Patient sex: M
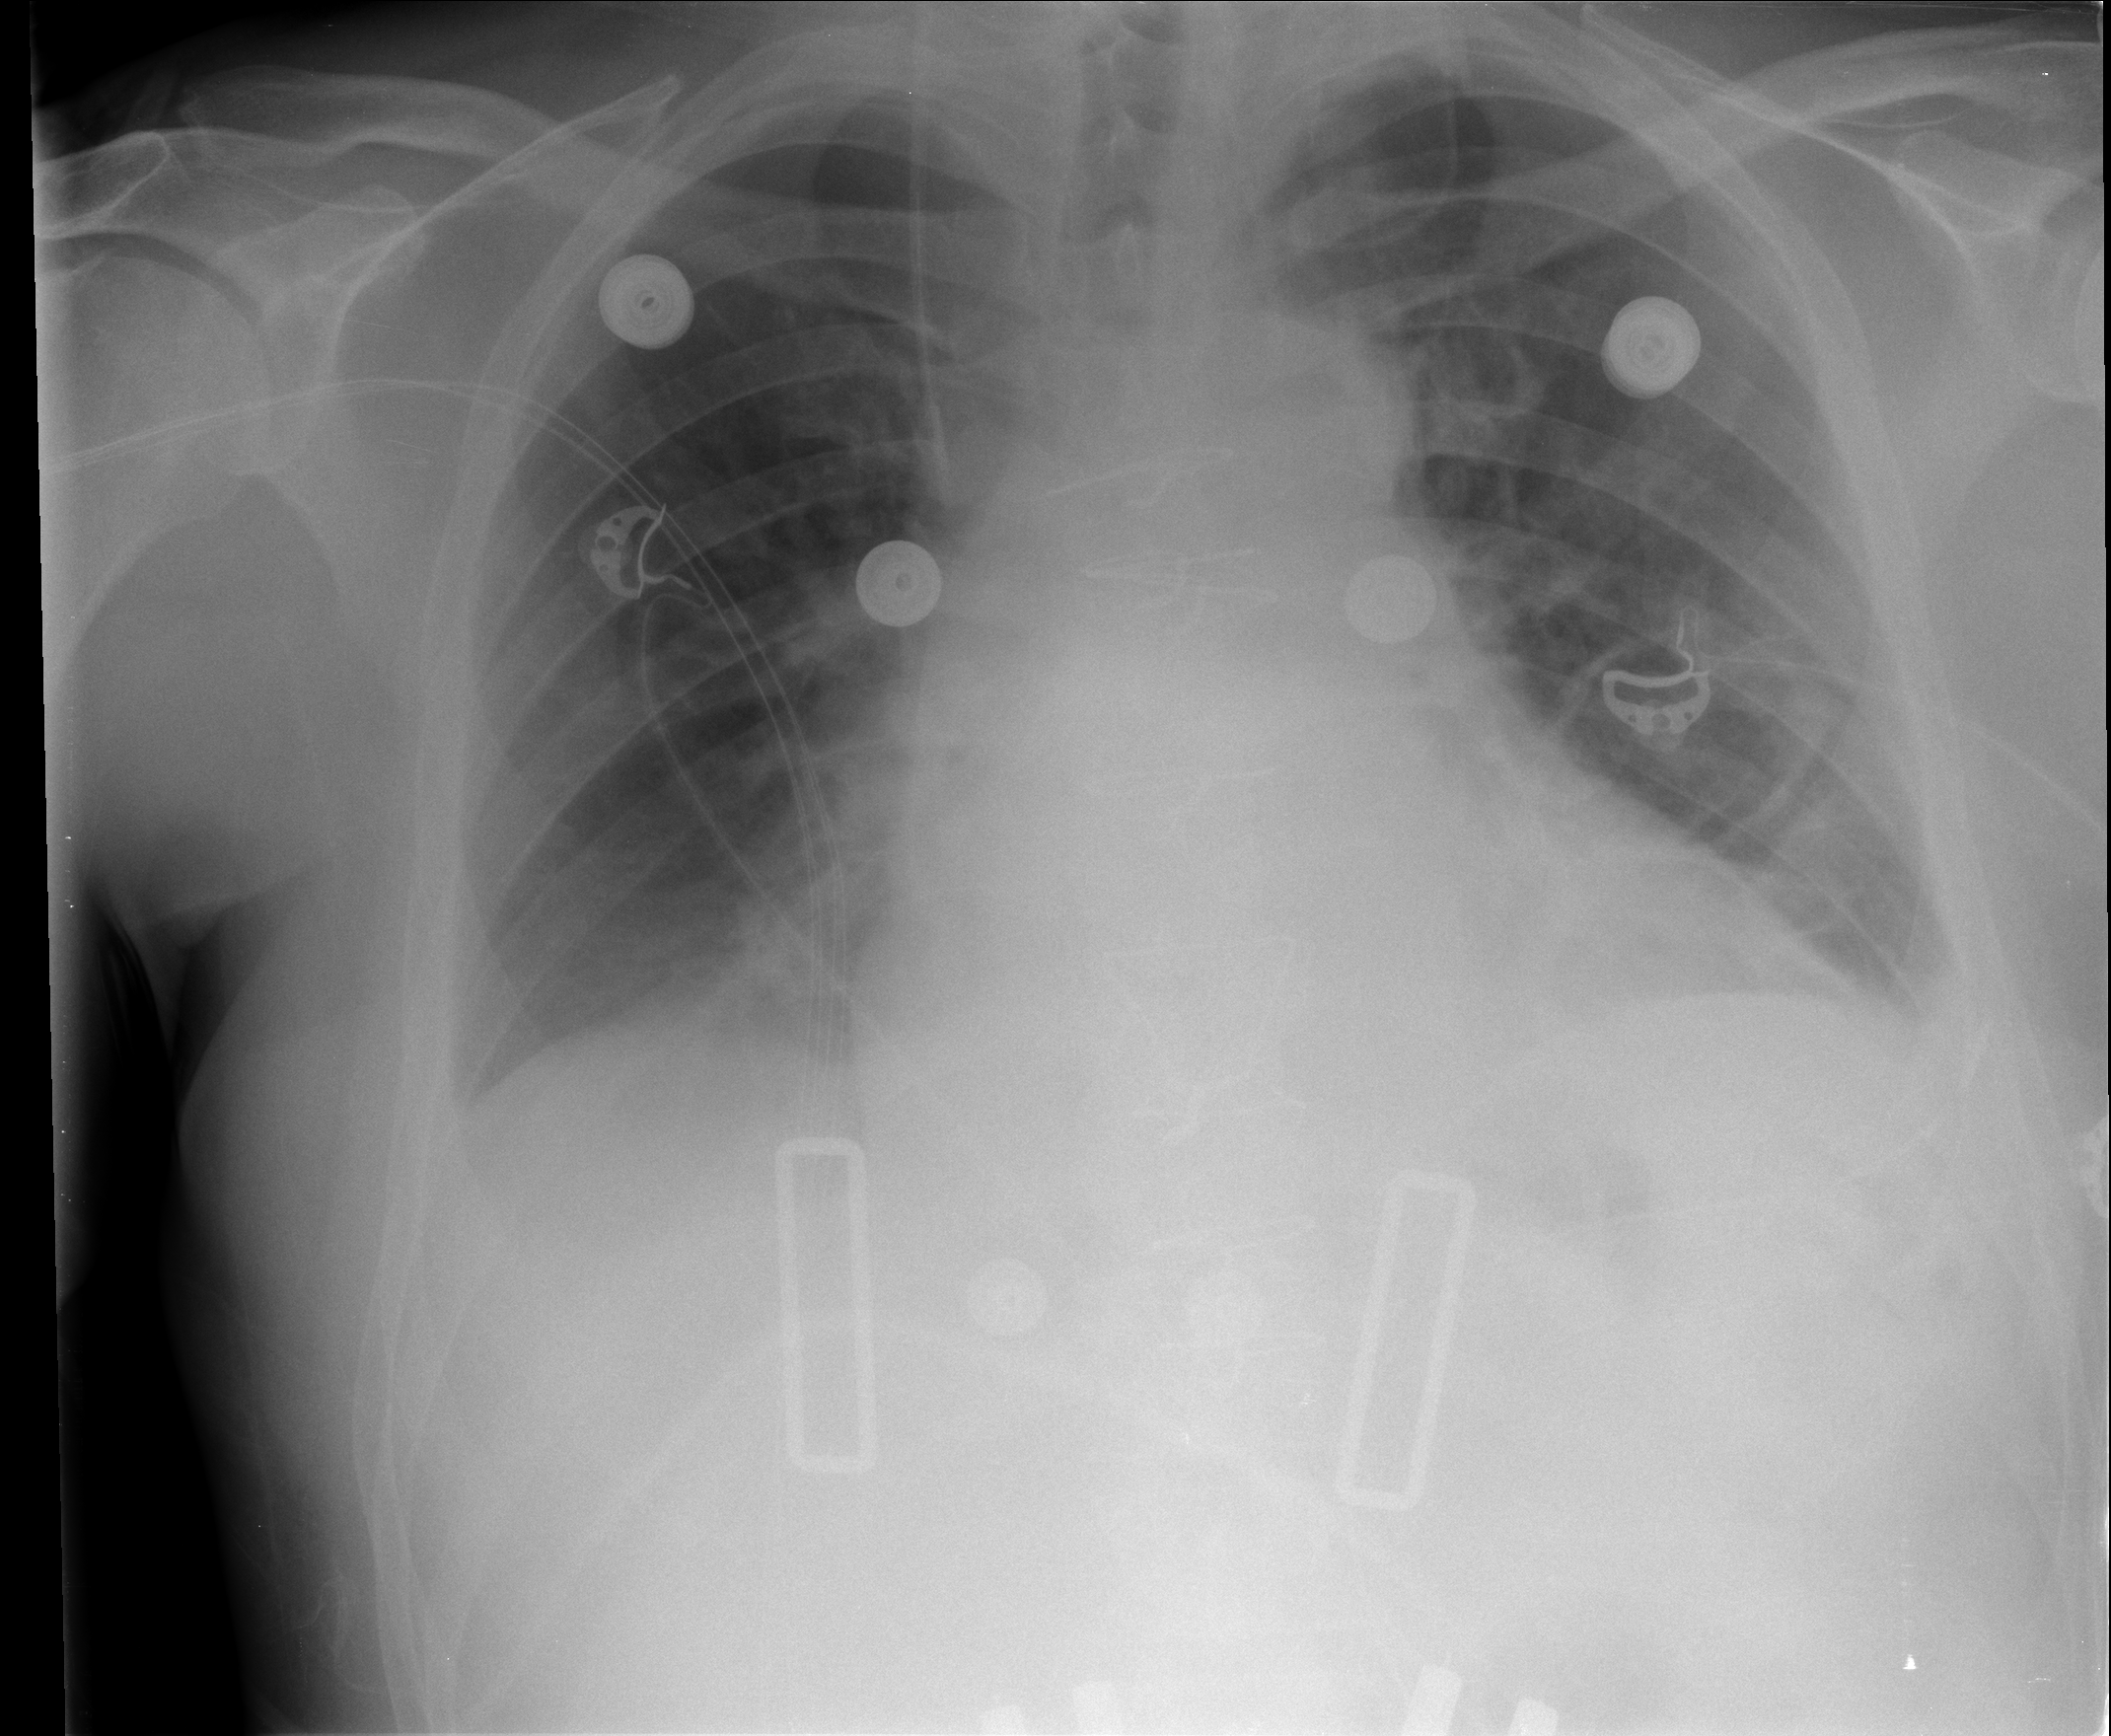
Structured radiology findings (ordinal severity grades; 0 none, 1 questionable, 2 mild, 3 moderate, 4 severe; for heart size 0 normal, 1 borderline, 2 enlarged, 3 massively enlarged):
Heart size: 2
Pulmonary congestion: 0
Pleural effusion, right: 0
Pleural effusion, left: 1
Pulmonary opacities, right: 0
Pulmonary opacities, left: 0
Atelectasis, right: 0
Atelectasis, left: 2